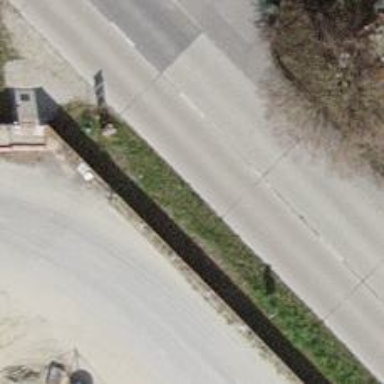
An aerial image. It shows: Block barrier.